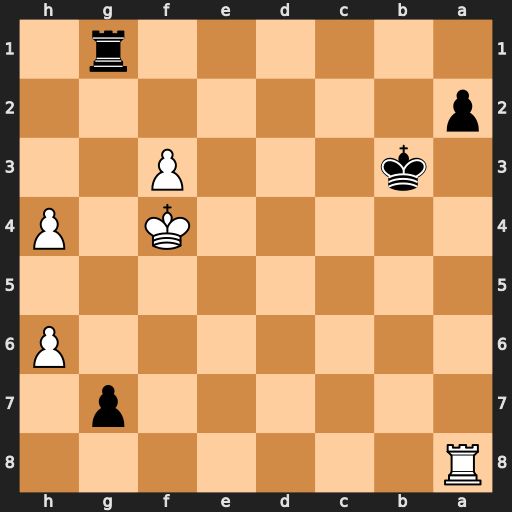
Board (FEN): R7/6p1/7P/8/5K1P/1k3P2/p7/6r1
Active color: b
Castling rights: -
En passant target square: -
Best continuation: gxh6 Rxa2 Kxa2